Interaction volume radius: 5 \u00c5
Interaction volume height: 25 \u00c5
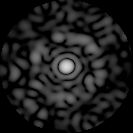
Disorder parameter: 0.8288